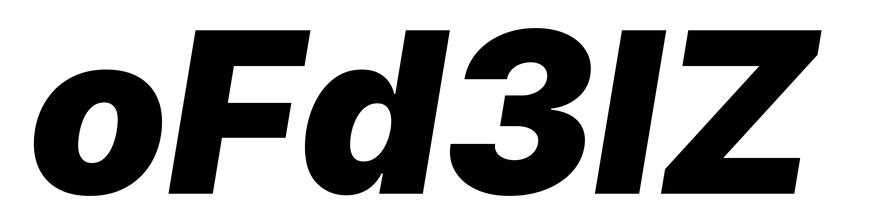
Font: Inter-Italic_Black_Italic